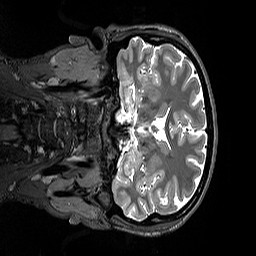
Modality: T2w
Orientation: coronal
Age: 25
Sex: female
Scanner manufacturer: siemens
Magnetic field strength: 3 T
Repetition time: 3.2 s
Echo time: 0.412 s